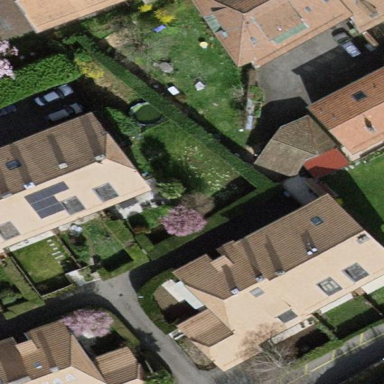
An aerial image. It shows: Garden enclosed by fence.